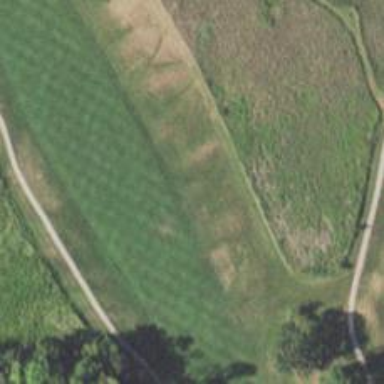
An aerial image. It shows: Golf hole.